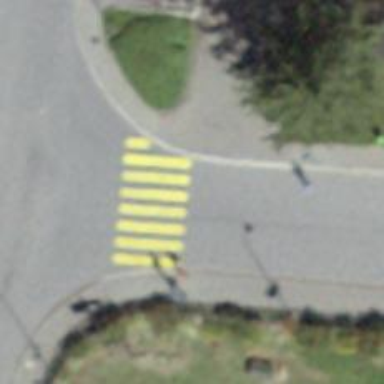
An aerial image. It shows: Marked zebra crossing on the road.